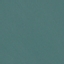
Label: SeaLake